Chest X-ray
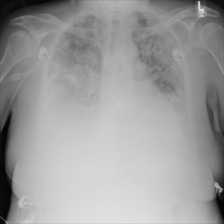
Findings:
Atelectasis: positive
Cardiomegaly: negative
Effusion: positive
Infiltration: negative
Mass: negative
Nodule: negative
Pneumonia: negative
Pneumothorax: negative
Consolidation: negative
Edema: negative
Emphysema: negative
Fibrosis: negative
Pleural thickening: negative
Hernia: negative